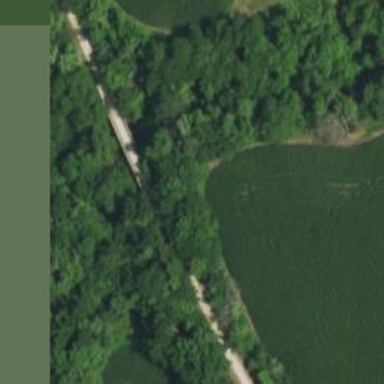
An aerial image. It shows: Abandoned railway bridge over path. The road is marked as footway.